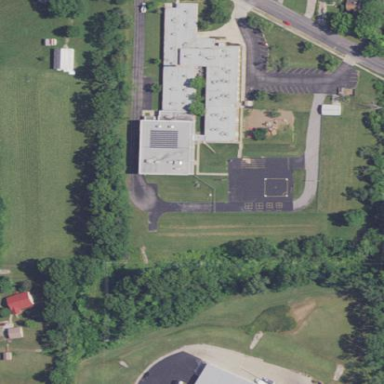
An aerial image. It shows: School.